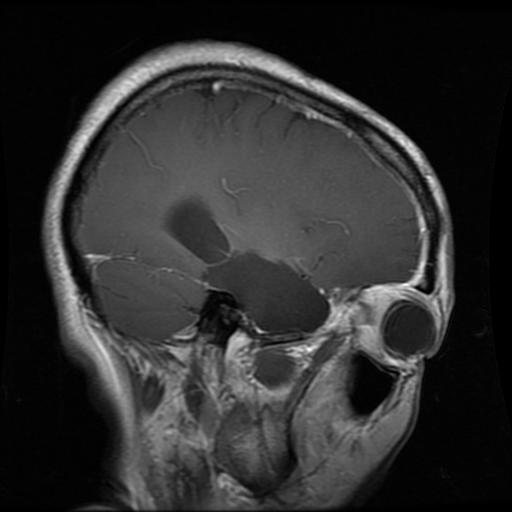
Label: glioma